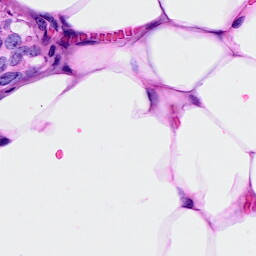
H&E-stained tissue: Breast